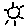
Label: sun